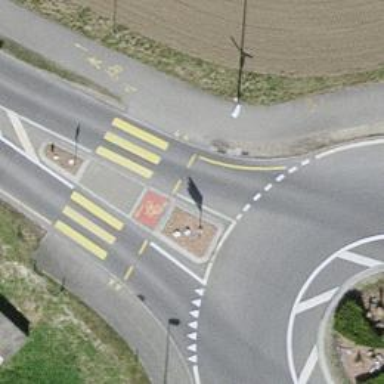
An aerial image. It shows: Road with "give way" sign.